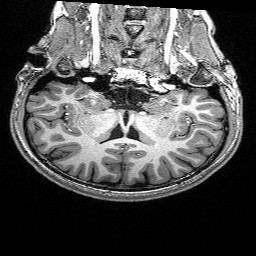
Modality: T1w
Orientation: sagittal